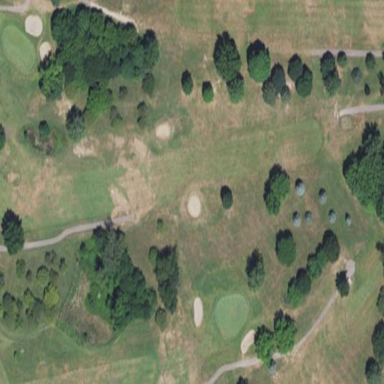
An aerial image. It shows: Grassy area designated as golf fairway.